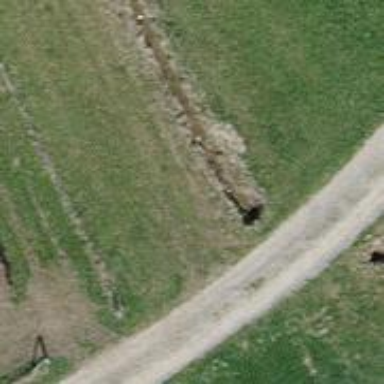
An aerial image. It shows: Culvert tunnel.